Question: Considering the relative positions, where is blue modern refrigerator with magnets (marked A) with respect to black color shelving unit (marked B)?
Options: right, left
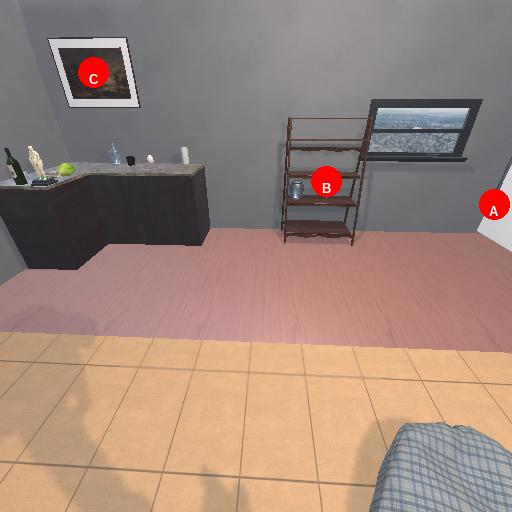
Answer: right